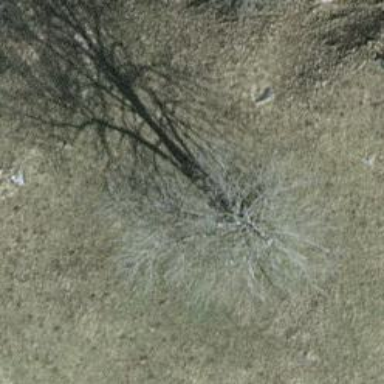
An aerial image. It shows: Beautiful tree in nature.